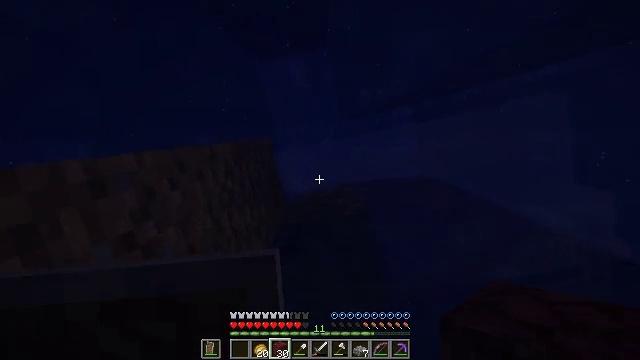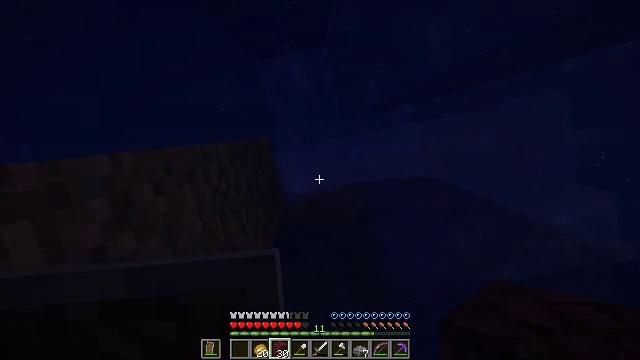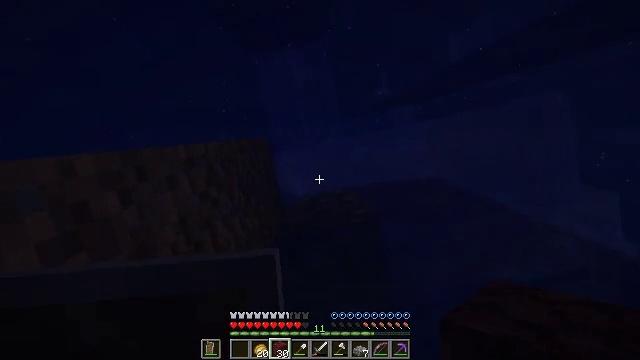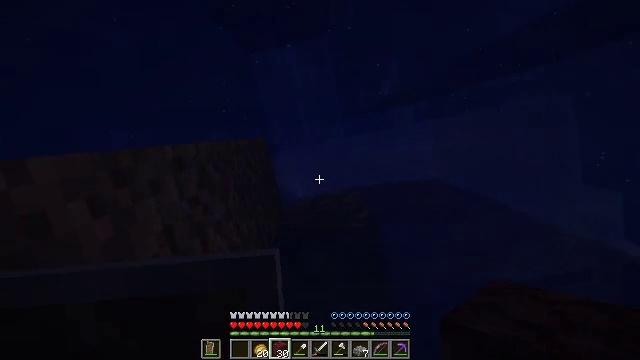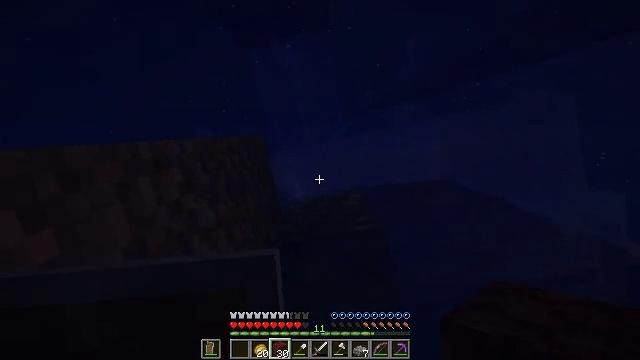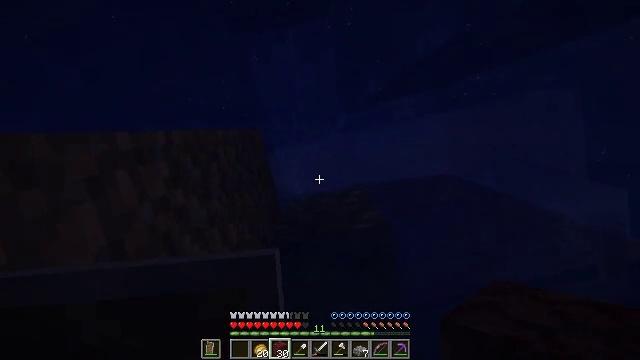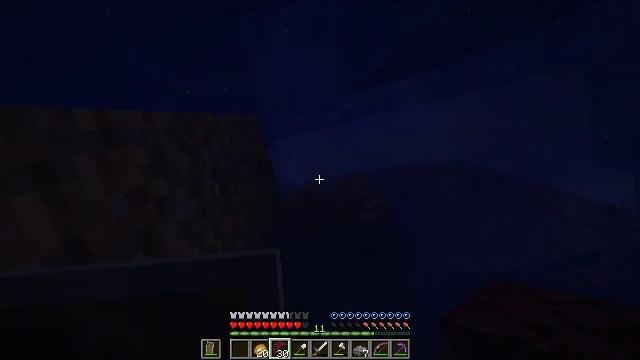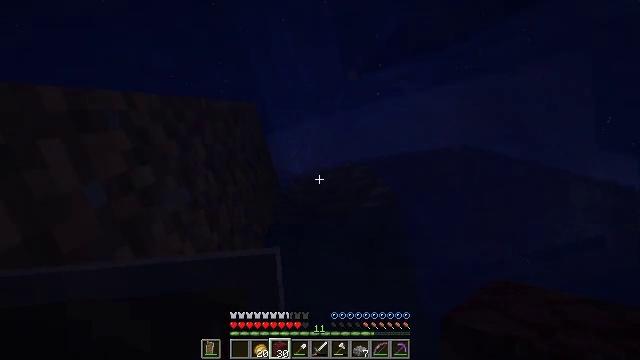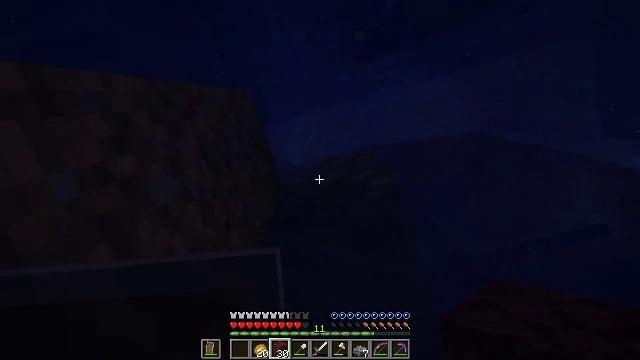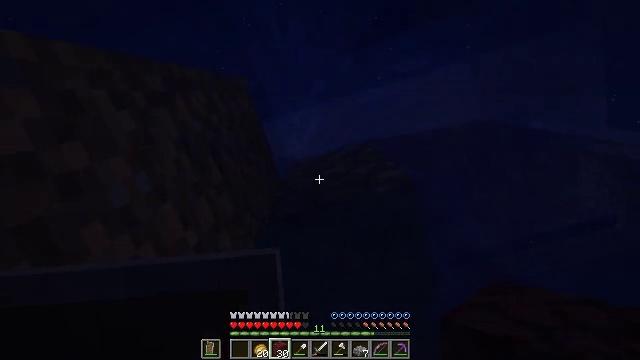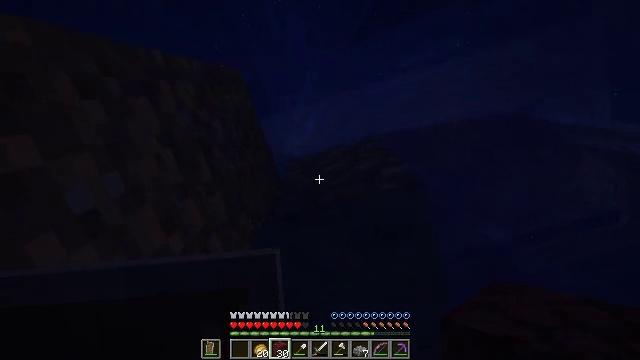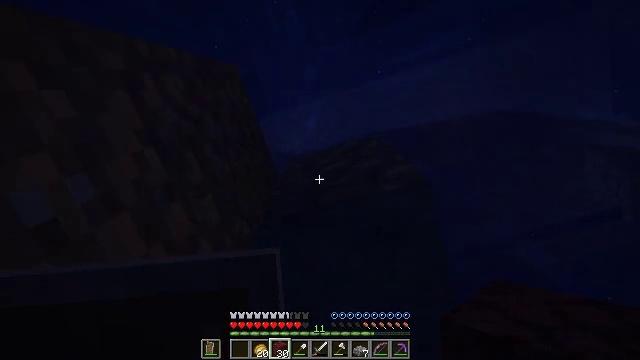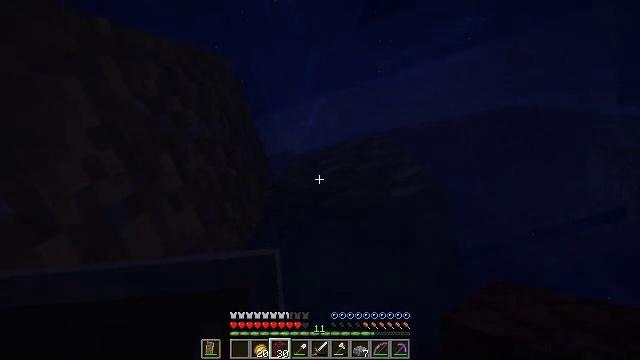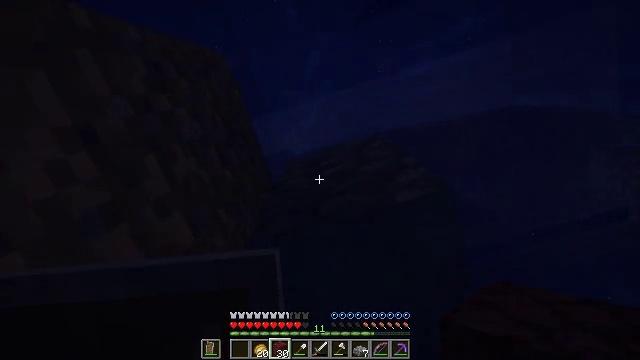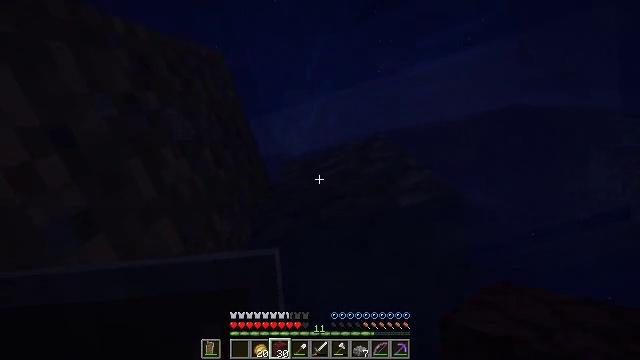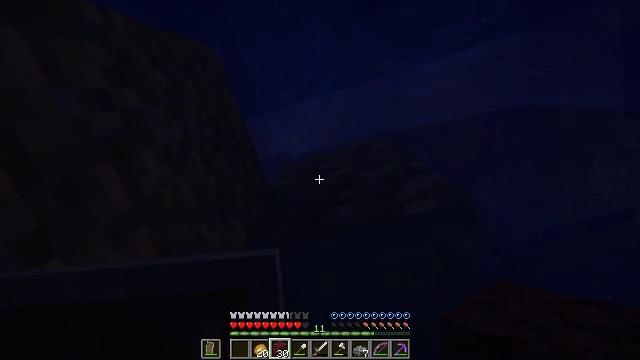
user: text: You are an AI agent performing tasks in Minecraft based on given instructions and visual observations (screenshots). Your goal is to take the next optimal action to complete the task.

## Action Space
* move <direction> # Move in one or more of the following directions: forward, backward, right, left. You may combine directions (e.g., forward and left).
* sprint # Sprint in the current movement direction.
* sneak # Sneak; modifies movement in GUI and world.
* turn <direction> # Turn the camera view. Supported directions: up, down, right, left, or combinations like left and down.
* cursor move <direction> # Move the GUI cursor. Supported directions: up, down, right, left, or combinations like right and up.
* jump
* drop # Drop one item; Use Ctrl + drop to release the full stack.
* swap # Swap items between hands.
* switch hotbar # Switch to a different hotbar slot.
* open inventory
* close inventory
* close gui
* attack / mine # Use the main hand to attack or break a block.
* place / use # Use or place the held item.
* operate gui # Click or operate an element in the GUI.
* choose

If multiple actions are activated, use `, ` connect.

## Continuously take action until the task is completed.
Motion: motion action
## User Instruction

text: Gather materials such as cobblestone.
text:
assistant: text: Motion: jump
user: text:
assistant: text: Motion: jump
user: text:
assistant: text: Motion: jump
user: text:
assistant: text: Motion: move forward, jump
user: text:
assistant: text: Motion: move forward, jump
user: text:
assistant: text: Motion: move forward, turn left and down, jump
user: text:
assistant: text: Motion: move forward, turn left and down, jump
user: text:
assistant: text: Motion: turn down, jump
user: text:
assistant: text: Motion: jump
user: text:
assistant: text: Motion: jump
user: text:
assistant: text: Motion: jump
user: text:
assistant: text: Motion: jump
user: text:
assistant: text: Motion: jump
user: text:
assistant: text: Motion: jump
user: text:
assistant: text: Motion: jump
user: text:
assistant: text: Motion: jump
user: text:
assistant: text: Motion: jump
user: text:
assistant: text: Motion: turn down, jump
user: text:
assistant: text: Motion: turn down, jump
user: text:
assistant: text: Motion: turn down, jump
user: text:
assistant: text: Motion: turn down, jump
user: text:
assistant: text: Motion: jump
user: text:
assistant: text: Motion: jump
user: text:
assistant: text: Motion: jump
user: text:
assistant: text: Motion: move forward, jump
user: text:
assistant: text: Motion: move forward, turn down, jump
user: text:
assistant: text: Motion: move forward, jump
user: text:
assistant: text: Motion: move forward, jump
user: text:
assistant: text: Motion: jump
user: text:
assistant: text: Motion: jump